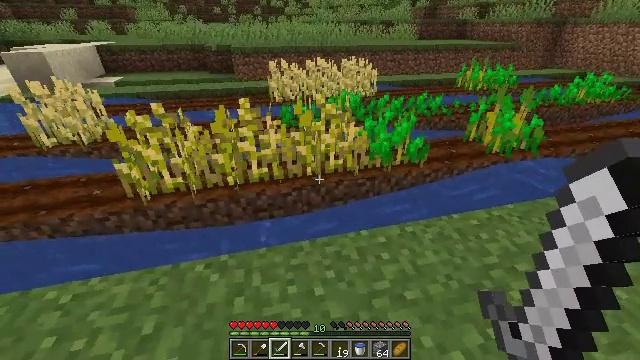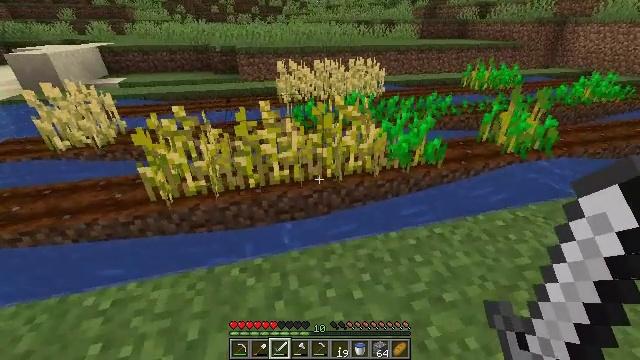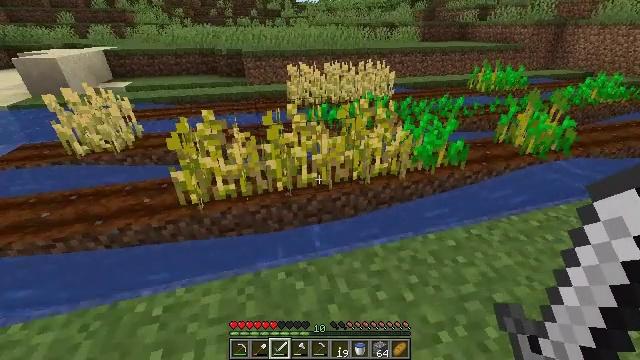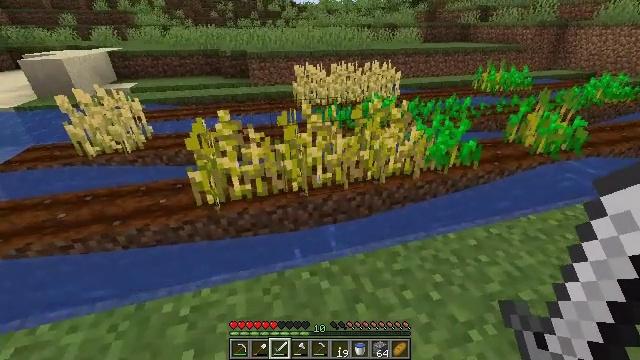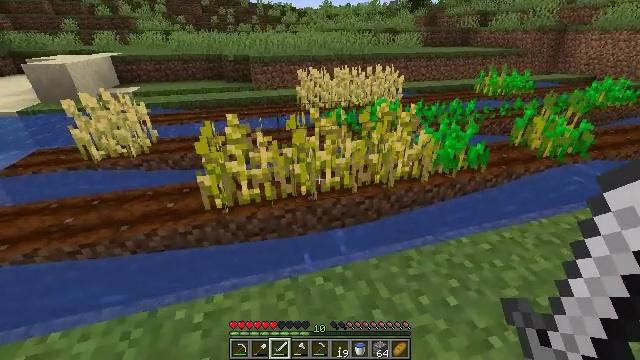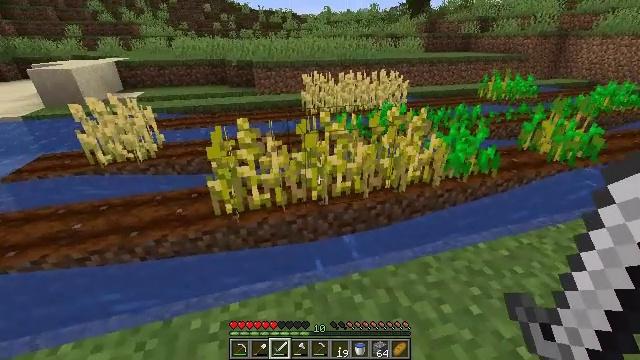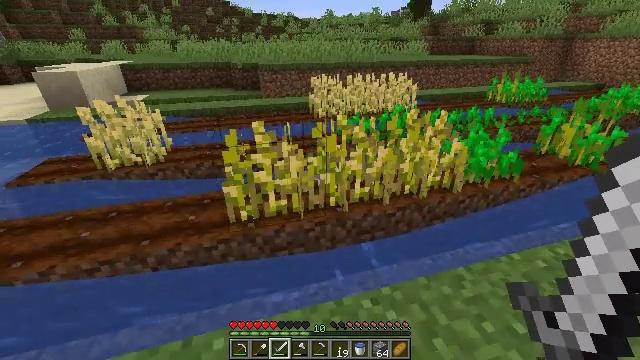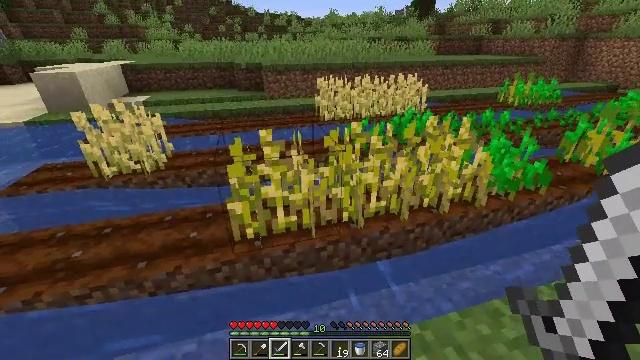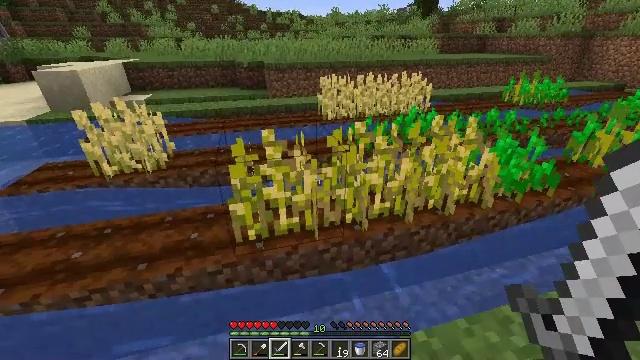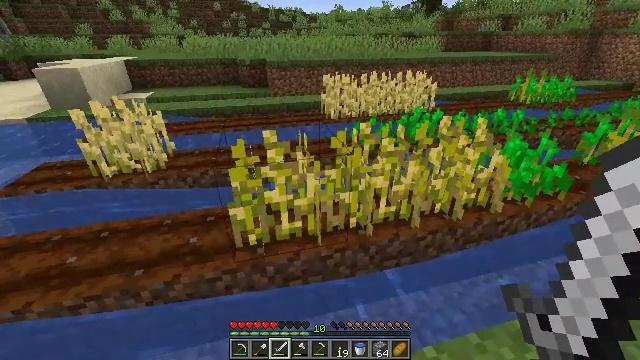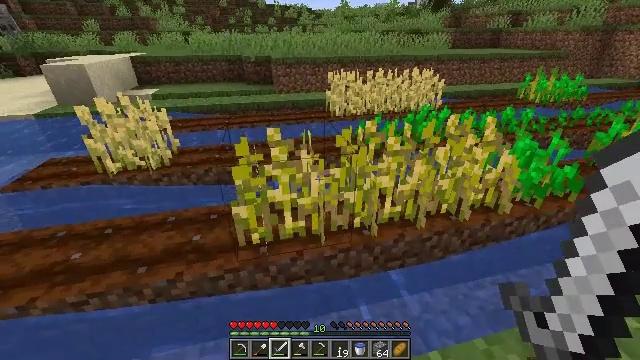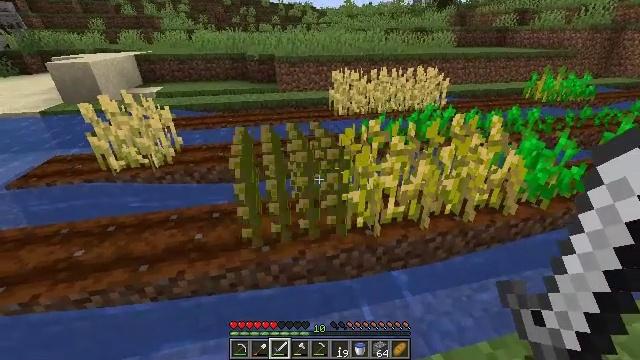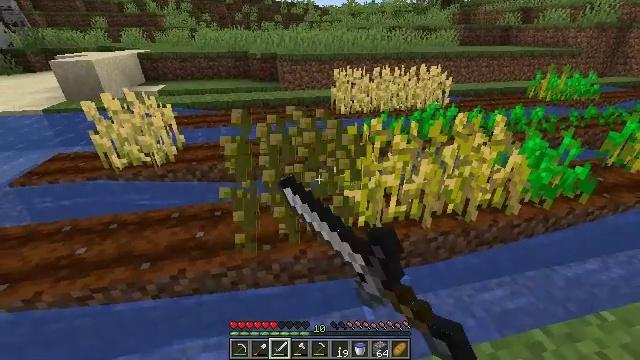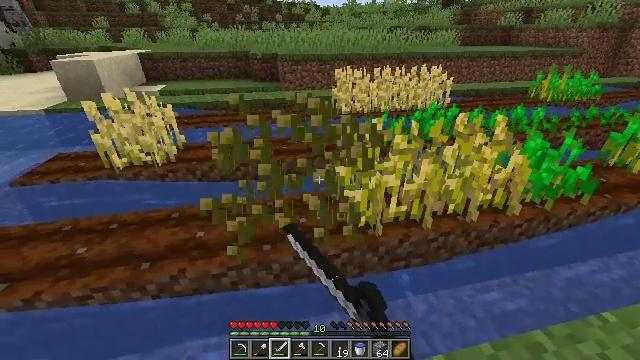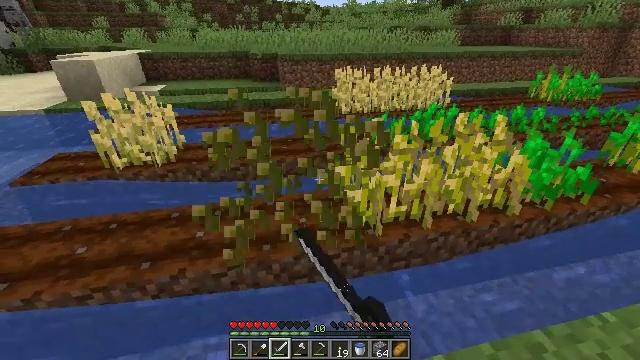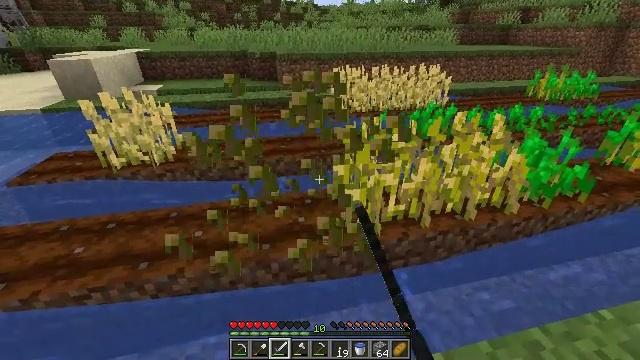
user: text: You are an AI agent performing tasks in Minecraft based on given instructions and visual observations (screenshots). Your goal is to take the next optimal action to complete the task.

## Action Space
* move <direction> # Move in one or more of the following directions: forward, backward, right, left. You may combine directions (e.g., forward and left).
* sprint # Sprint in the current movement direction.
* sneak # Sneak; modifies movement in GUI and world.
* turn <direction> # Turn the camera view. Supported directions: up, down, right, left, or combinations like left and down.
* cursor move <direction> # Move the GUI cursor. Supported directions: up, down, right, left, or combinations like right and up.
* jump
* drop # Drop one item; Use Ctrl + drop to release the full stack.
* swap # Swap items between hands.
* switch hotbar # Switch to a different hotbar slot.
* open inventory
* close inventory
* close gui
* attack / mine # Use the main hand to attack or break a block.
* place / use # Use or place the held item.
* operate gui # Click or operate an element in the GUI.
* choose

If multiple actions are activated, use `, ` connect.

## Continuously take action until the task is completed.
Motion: motion action
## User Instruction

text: Destroy the wheat to collect it.
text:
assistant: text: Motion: move left
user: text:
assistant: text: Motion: move left
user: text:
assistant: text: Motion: move left
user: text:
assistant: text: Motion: move forward and move left
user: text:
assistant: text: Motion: move forward and move left
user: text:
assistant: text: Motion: move forward
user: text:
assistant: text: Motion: move forward
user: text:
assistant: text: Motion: no_op
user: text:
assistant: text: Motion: no_op
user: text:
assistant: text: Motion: turn left
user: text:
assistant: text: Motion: attack / mine
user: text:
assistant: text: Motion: attack / mine
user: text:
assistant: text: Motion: attack / mine
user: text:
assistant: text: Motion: no_op
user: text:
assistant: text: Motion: no_op
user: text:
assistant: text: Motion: no_op
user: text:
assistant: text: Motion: turn down
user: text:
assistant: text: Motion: turn right
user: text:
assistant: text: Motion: no_op
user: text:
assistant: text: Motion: no_op
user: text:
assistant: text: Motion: no_op
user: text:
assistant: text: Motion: no_op
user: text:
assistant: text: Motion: no_op
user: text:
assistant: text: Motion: no_op
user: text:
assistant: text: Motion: turn right
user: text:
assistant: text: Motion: turn right
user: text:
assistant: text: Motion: no_op
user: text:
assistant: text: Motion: no_op
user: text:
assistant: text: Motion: no_op
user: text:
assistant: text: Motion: no_op